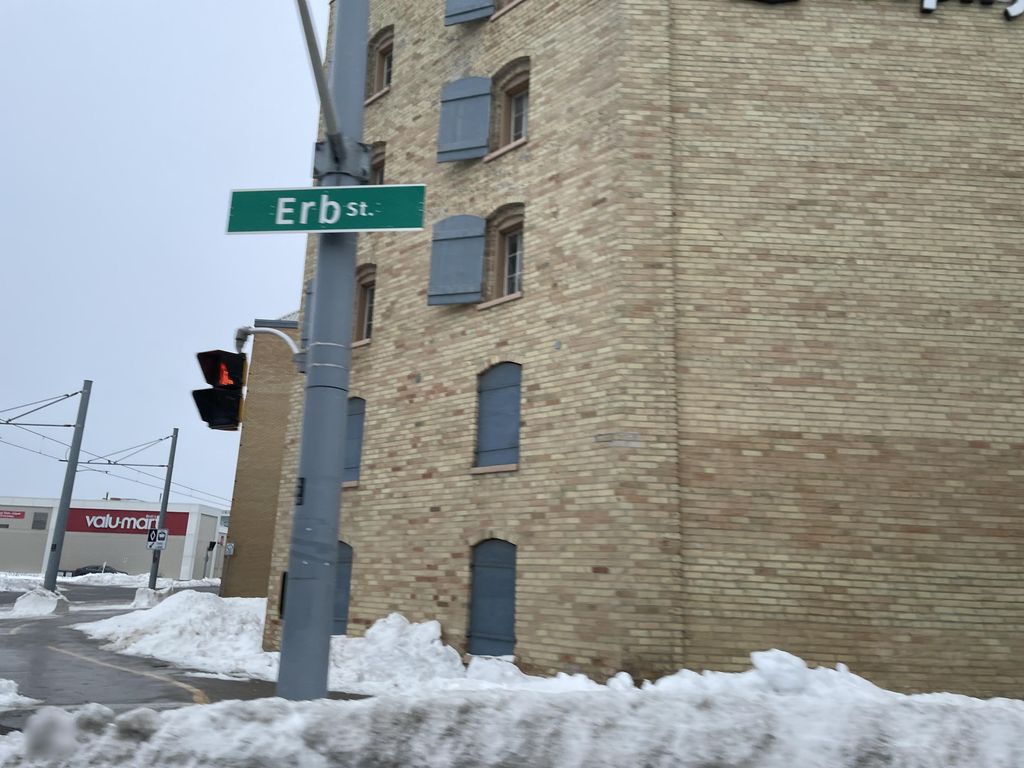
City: kitchener-waterloo